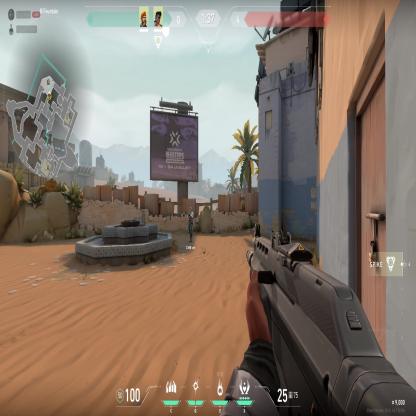
Label: teammate